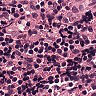
Metastatic tissue present: no